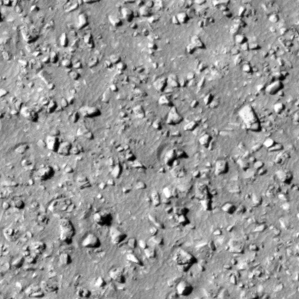
Label: non_frost